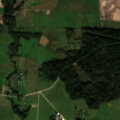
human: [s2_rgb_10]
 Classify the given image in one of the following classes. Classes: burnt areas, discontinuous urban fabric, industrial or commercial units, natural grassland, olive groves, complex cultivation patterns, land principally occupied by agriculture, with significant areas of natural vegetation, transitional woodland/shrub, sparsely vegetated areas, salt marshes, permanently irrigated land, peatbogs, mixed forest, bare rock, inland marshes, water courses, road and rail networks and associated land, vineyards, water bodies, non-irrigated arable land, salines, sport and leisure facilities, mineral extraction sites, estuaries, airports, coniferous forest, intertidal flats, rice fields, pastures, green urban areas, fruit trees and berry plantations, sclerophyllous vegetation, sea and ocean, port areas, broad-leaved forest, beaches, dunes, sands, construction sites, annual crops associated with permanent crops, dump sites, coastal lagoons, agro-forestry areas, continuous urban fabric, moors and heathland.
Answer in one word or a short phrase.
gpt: non-irrigated arable land, land principally occupied by agriculture, with significant areas of natural vegetation, broad-leaved forest, mixed forest